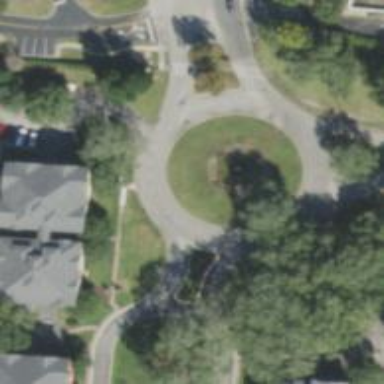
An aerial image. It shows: Residential road with roundabout.